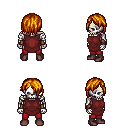
a pixel art fantasy rpg character, male body template, skeleton, maroon tunic, red pants, dark blonde bangs hairstyle, leather bracers, maroon shoes, four views (front, back, left, right), 2x2 character sprite sheet, small pixel art, hard edges, no anti-aliasing